Aerial crown-view tile of a tropical tree (Barro Colorado Island, Panama), acquired 20241014:
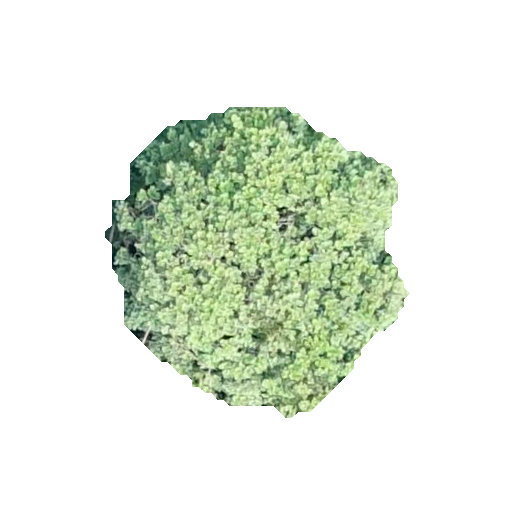
Species: Simarouba amara
GBIF accepted scientific name: Simarouba amara
Crown area: 104.739 m²